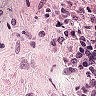
Metastatic tissue present: no